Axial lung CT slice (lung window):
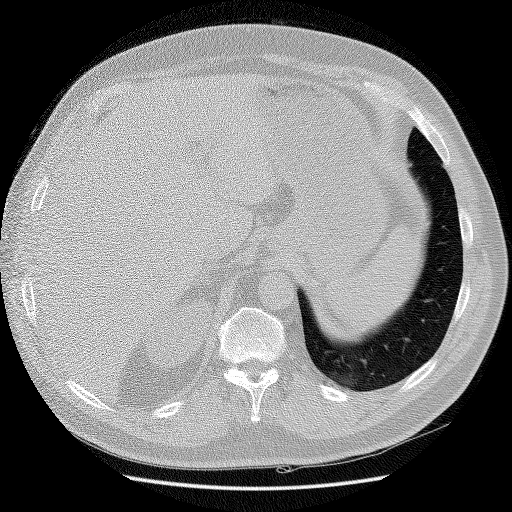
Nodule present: no